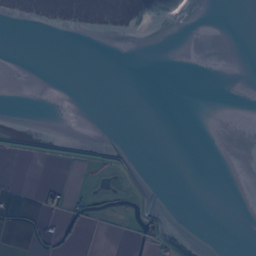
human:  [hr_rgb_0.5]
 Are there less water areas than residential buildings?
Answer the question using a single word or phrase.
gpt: yes

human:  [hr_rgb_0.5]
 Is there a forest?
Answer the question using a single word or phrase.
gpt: yes

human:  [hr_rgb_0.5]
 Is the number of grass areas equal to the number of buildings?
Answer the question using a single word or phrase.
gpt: no

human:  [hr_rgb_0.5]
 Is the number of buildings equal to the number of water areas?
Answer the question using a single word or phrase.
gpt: no

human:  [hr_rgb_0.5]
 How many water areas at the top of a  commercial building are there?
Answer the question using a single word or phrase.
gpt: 0

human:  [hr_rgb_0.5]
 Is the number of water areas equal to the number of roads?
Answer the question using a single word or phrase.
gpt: no

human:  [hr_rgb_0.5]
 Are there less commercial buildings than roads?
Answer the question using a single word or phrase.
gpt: yes

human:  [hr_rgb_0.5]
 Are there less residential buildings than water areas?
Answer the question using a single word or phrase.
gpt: no

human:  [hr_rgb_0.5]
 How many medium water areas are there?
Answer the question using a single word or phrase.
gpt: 2

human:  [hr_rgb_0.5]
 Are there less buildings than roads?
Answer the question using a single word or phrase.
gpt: no

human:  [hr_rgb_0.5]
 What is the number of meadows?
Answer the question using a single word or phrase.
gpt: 1

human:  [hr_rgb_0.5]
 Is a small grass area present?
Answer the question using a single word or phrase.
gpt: yes

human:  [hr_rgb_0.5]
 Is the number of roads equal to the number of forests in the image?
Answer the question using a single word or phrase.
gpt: no

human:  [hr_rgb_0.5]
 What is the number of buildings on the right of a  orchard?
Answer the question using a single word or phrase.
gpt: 36

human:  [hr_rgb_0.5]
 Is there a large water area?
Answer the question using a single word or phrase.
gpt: yes

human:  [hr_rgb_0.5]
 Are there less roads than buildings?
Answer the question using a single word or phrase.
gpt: no

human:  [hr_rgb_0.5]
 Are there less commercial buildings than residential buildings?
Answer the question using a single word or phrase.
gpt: yes

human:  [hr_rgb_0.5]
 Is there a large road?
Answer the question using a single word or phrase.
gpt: no

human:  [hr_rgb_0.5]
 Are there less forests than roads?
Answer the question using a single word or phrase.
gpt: yes

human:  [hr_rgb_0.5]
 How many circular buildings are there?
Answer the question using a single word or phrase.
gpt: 1

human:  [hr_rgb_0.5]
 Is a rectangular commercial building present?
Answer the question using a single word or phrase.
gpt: no

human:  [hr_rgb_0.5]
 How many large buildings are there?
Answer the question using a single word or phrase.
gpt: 0

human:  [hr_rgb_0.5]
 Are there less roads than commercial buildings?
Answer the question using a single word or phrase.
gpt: no

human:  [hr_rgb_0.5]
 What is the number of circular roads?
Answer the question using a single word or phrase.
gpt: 0

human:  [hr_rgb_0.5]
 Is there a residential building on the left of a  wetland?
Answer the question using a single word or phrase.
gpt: yes

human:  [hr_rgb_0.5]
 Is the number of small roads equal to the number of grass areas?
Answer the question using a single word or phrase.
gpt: no

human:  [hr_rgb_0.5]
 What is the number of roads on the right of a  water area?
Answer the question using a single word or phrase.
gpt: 36

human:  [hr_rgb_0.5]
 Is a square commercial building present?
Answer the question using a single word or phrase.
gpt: no

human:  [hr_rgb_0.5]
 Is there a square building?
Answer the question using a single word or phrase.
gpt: yes

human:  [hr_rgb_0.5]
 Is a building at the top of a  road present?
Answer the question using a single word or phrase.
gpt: yes

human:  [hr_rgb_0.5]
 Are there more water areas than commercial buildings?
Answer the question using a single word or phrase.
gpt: yes

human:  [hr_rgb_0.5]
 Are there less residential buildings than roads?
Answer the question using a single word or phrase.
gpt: yes

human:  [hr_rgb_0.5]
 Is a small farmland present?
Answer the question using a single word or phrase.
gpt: yes

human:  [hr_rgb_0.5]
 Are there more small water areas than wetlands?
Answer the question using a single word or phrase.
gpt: no

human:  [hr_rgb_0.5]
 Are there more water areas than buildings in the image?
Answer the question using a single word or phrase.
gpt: no

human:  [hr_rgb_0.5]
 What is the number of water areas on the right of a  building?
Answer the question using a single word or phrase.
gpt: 10